Field crop: maize
Growth stage: 2
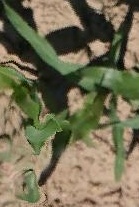
Species: maize